Field crop: maize
Growth stage: 2
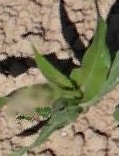
Species: maize